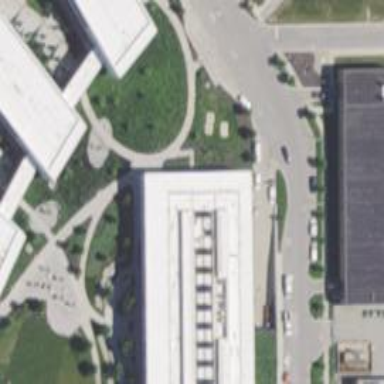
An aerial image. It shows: Commercial building.